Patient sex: M
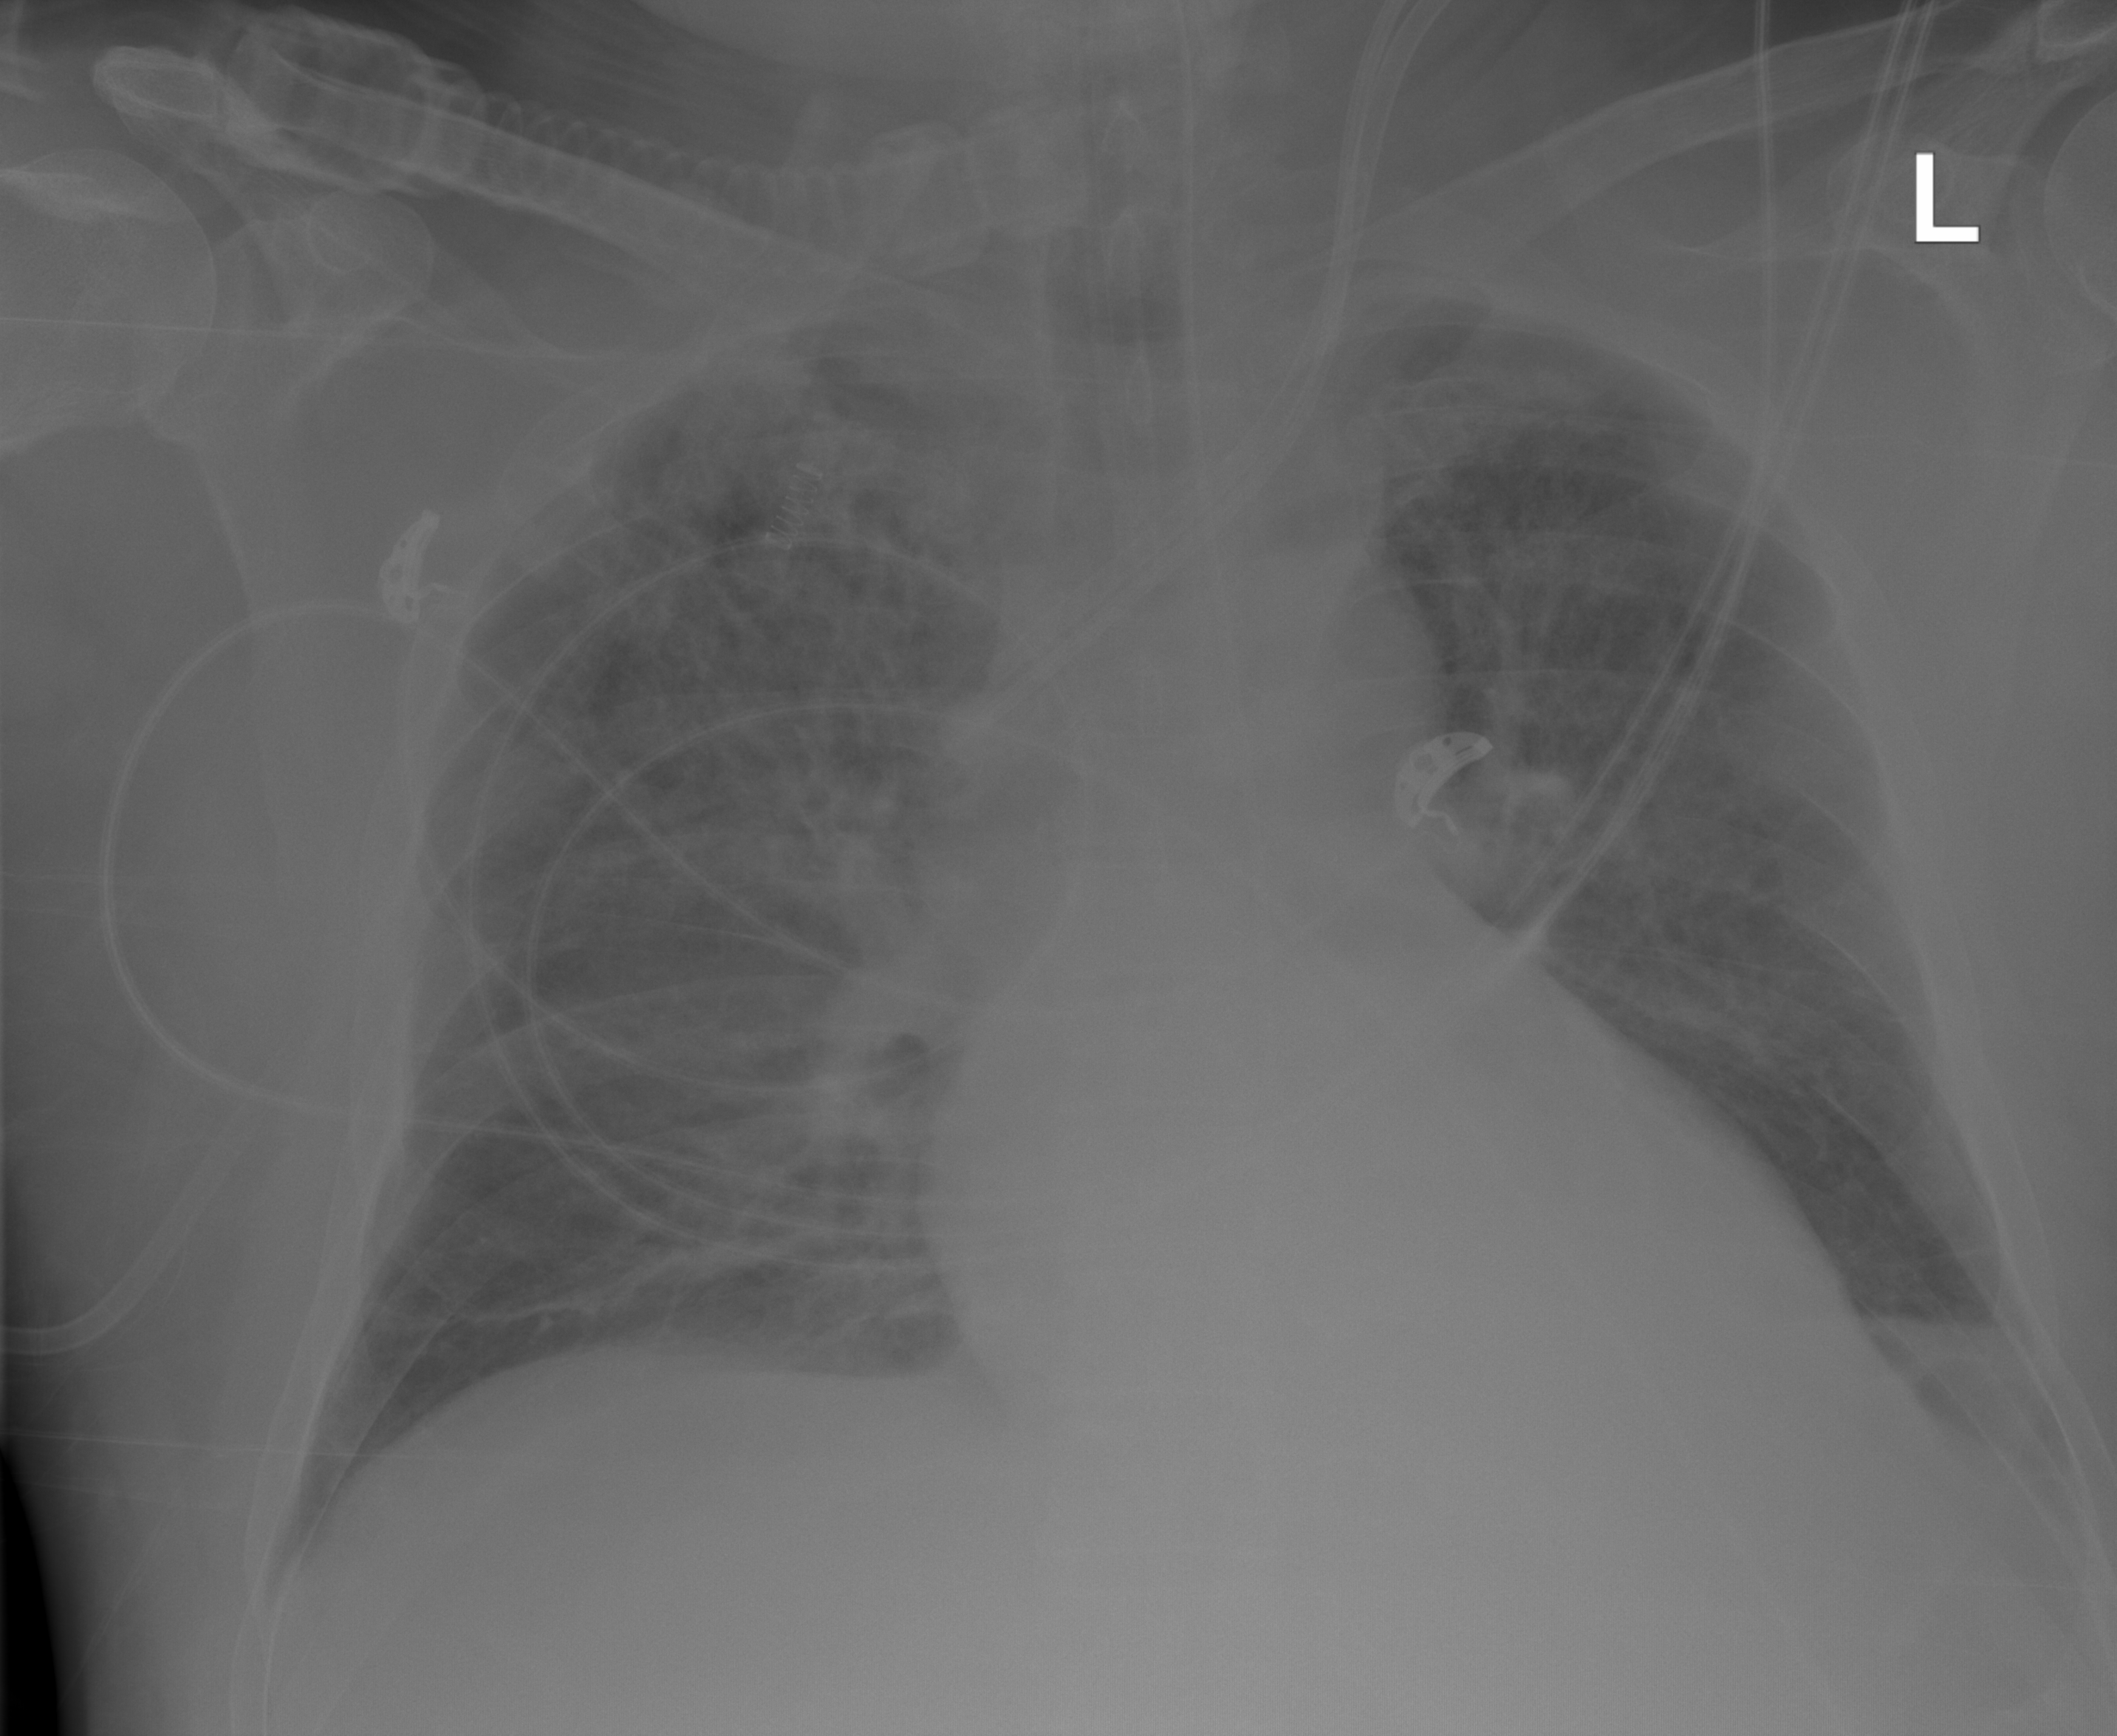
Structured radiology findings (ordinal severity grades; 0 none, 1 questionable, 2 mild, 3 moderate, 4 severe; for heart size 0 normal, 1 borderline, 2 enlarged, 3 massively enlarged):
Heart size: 1
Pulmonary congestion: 2
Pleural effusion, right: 0
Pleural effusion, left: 2
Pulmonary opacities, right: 3
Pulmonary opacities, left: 2
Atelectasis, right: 2
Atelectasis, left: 2